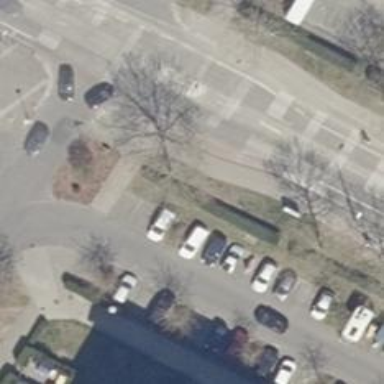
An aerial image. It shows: Sidewalk along the footway.